Question: I have a view with 14 buttons, it looks quite ugly now. I use round rect button, and put the buttons 7 each side.
Maybe someone could recommend me some good custom button style?
here comes the screenshot.
I don't see any way to reduce number of buttons, so may be I can change the button style to make it look better, any recommend button style?

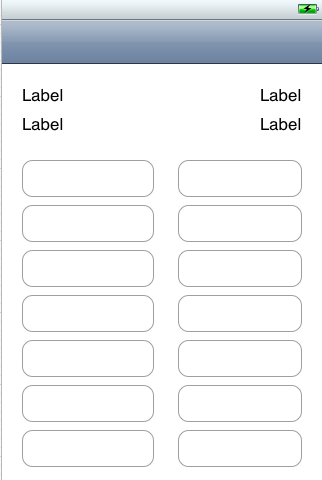
Answer: I use the following approach ... In cases like this I use Custom buttons which are something as in image
Now there are two appraoches to access individual button First being taking individual IBoutlets and connect each of the button one by one
IBOutlet UIButton *_eventButton;
IBOutlet UIButton *_programButton;
IBOutlet UIButton *_sponsorsButton;
IBOutlet UIButton *_speakersButton;
IBOutlet UIButton *_mapsButton;
IBOutlet UIButton *_socialButton;
IBOutlet UIButton *_aboutButton;
and second being creating an IBOutletCollection and connect all these button to a single outlet
//Alternative Approach
'''
IBOutletCollection (UIButton*) NSArray* mainButtonPanelArray;
'''
Accordingly There can be either 8 different Methods
or a Single Method to access all the Button's Event
-(IBAction*)mainPanelButtonPressed:(id)sender{
UIButton* btn = (UIButton*)sender;
NSinteger buttonTag = btn.tag;
'''
switch(buttonTag){
case 111 :
break;
//and so on...
default:
break;
}
'''
}
While The better User Interface would come with using custom Buttons with Images along.
Hope it helps